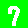
Digit: 7